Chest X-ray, PA view. Patient: 78 years old, sex F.
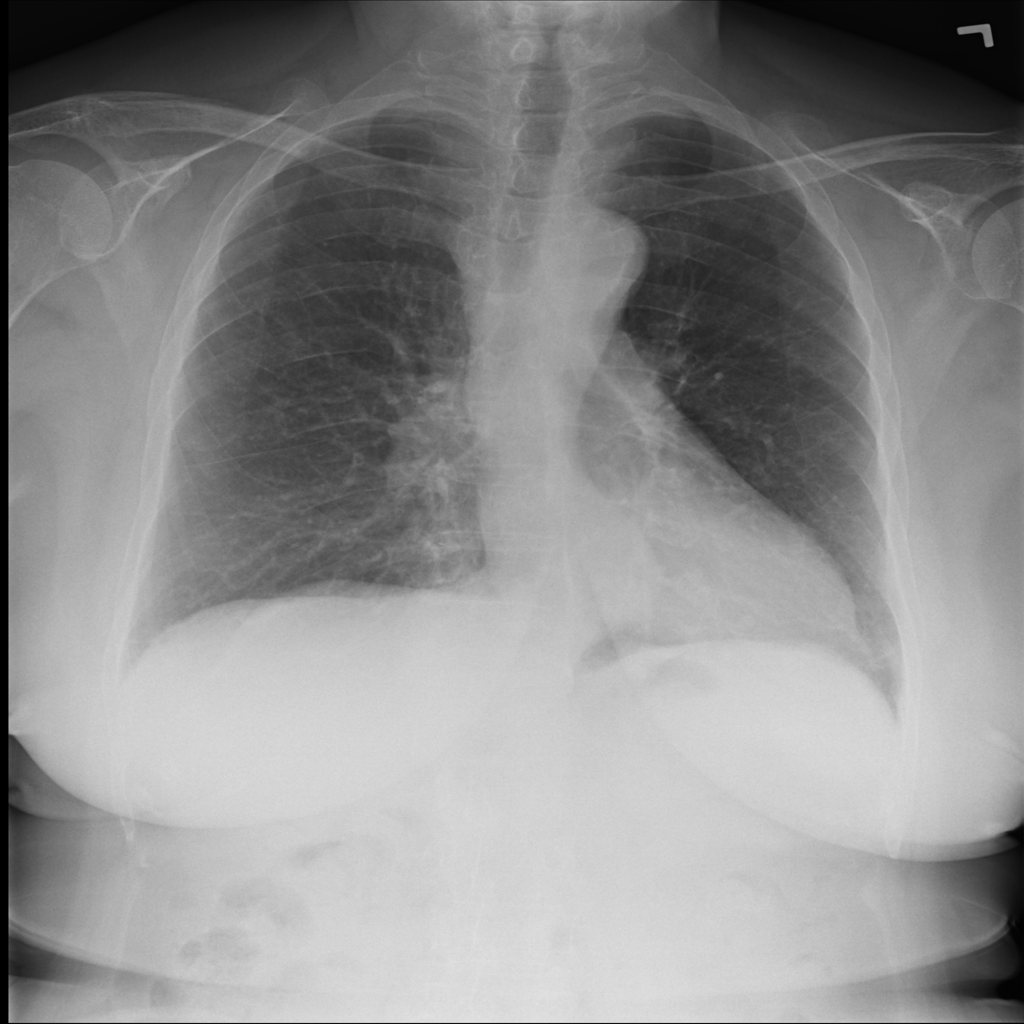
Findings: No Finding